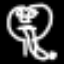
Label: frog